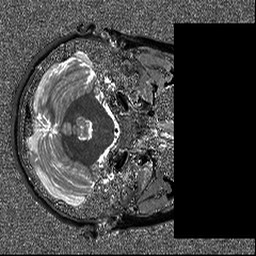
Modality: T1map
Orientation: axial
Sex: female